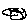
Label: zigzag